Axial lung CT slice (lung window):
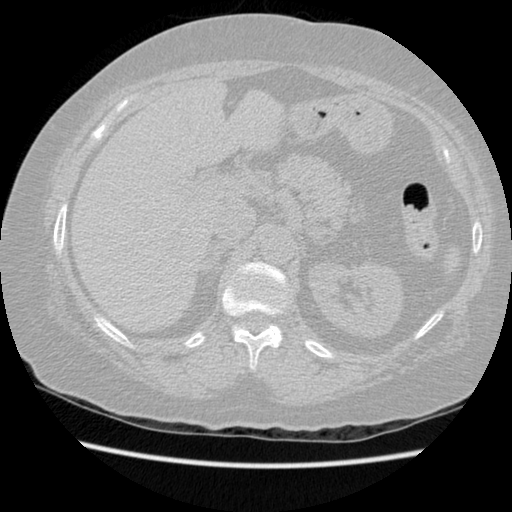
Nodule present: no